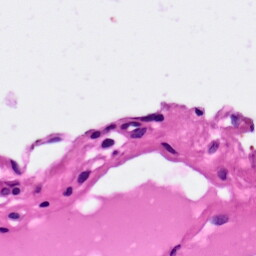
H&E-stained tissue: Pancreatic